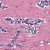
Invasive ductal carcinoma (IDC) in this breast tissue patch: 1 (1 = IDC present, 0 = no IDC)